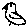
Label: bird